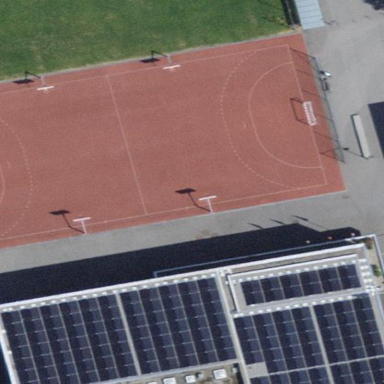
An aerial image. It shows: Basketball court located in leisure land pitch.